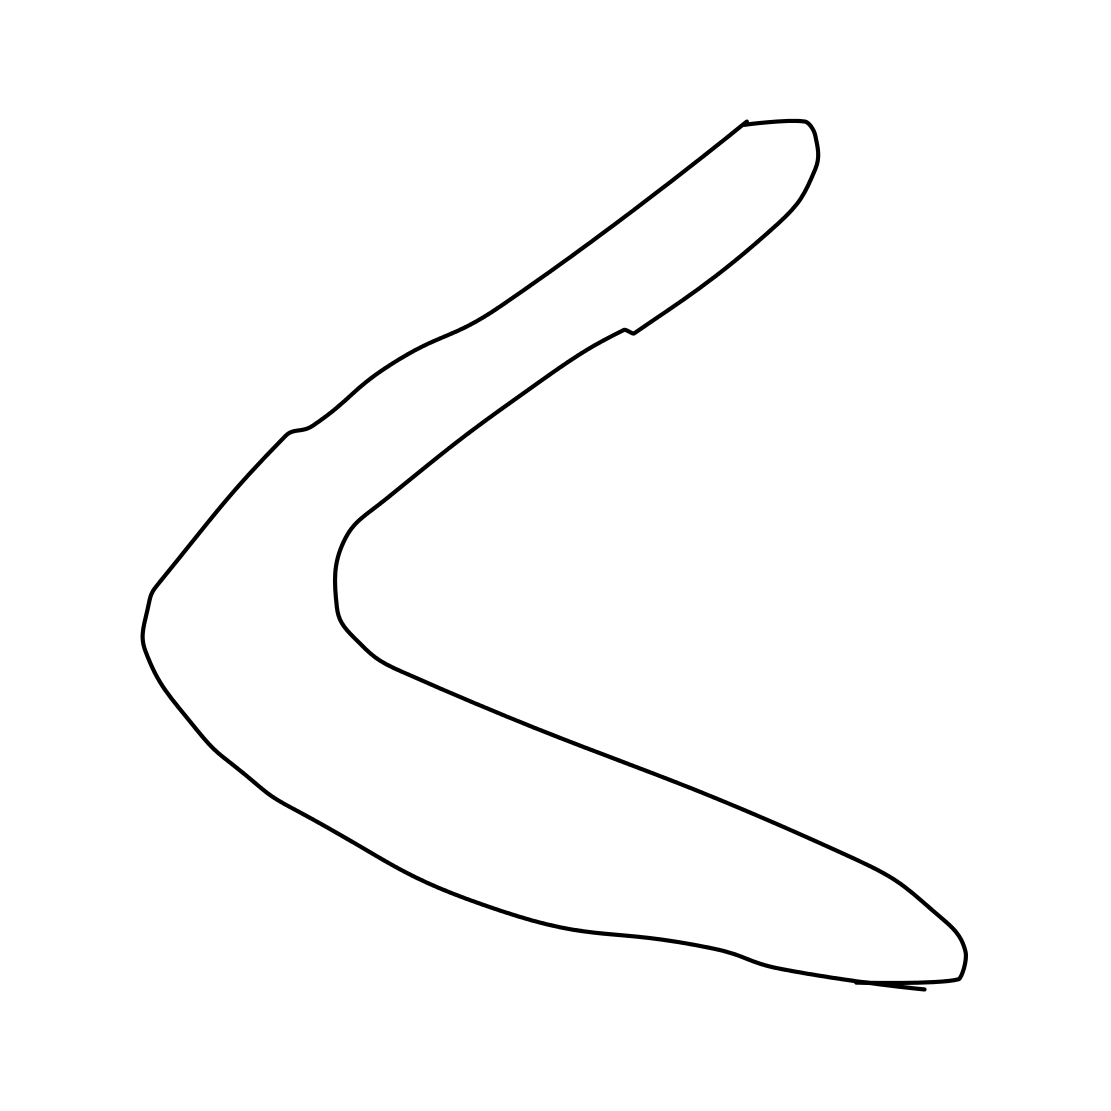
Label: boomerang